Question: ok this is my code
the part that makes it hard for me to record is the disable part
and i want my textbox to be disabled and have my "logged in account" information to be automatically inputted
'''
<div class="form-group">
<label for="text"> Customer Name</label>
**<input type="text" value=" <?php echo $row['userfirstName']; echo '&nbsp;'; echo $row['userlastName']; ?> " class="form-control" id="customername" name="customername" disabled>**
</div>
<div class="form-group">
<label for="text"> Mailing Address</label>
**<input type="text" value=" <?php echo $row['userAddress']; ?> " class="form-control" id="customeraddress" name="customeraddress" disabled>**
</div>
'''

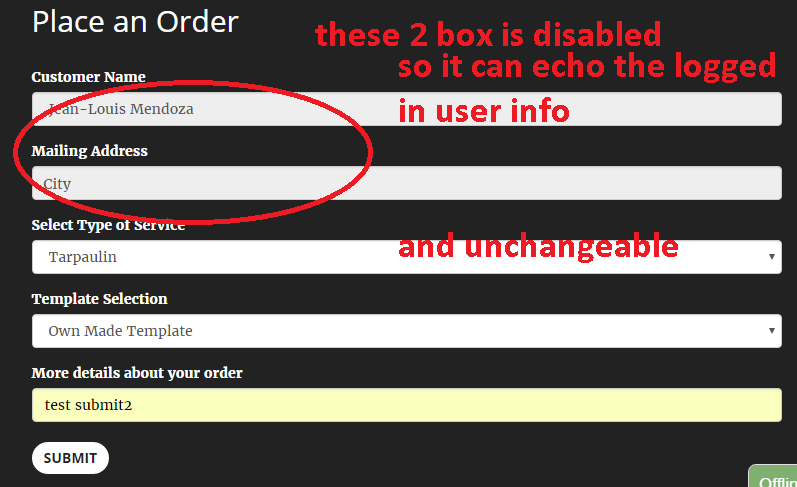
Answer: When you set a form field to disabled the values in it are not sent back to the server, if you want the field to uneditable but still posted use 'readonly' instead of 'disabled'